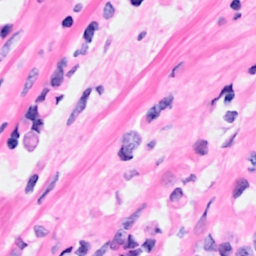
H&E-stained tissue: Breast